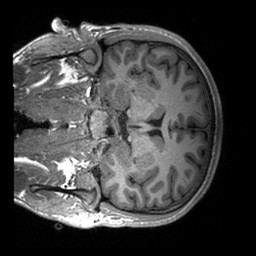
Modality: T1w
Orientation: coronal
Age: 21
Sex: male
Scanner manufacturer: siemens
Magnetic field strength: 3 T
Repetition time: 2.3 s
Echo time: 0.00227 s